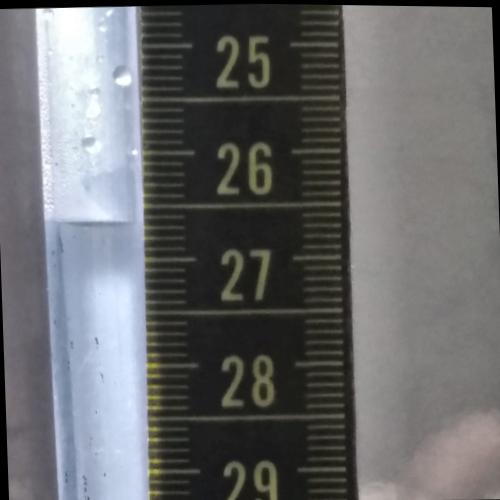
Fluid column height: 26.7 cm